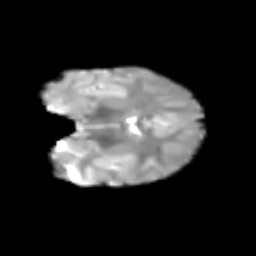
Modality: T2w
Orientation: coronal
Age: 6
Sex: female
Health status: healthy